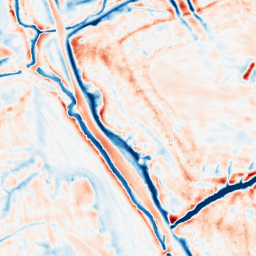
Category: edge_preserving
Decomposition family: bilateral
Decomposition parameters: d: 21
sigma_color: 25
sigma_space: 25
Upsampling method: linear_exact
Upsampling parameters: scale: 2
Upsampling scale: 2